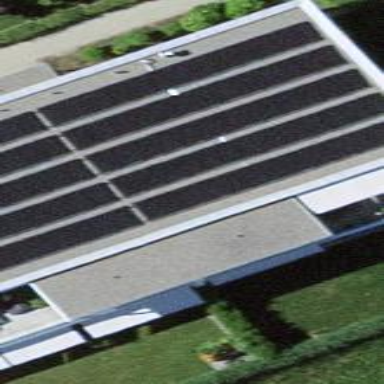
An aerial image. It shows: Solar power generator.